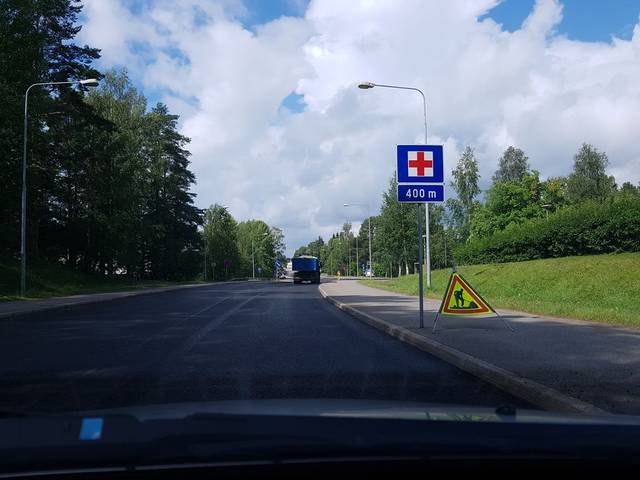
Region: Finland
Coordinates: 64.131, 28.4